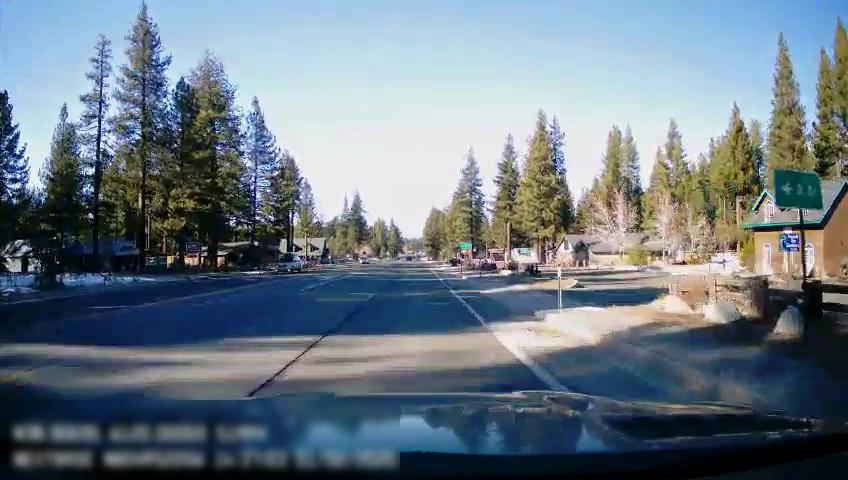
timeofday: Day
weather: Sunny
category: Drivable Space
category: Vehicles | SUV
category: Lanes | Opposite Lane
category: Lanes | Current Lane
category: Lanes | Current Lane
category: Lanes | Current Lane
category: Traffic | Signs
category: Traffic | Signs
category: Traffic | Signs